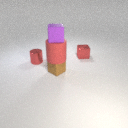
small red metal cube behind small brown rubber cube